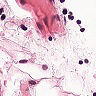
Metastatic tissue present: no